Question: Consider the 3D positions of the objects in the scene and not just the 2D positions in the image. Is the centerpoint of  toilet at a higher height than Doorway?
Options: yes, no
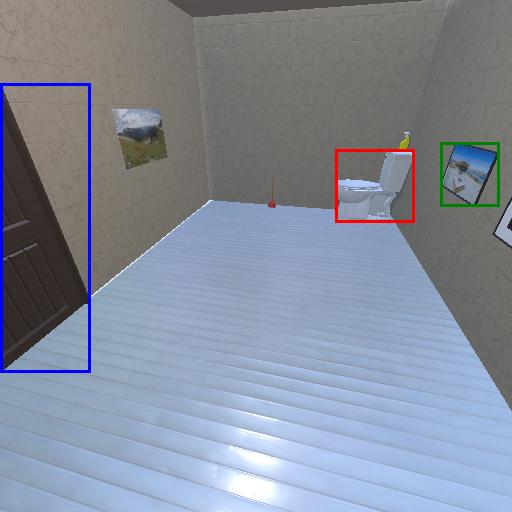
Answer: yes